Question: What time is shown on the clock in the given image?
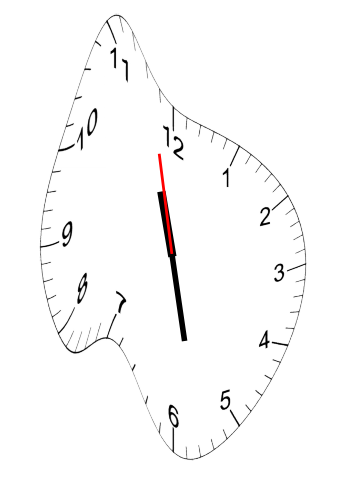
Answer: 11:27:58